Current action and preconditions to check: path_clear

Your task: For each precondition in the list above, predict whether it will hold at this action.

Consider the current scene as observed from the mobile robot's camera, and analyze the predicted future states of all dynamic agents (e.g., people, animals, vehicles, or any moving entities) within the NEXT SECOND.

IMPORTANT: Only answer "very likely" if you are absolutely certain—based on strong, clear evidence—that a dynamic agent will violate the precondition in the predicted future state. Do NOT answer "very likely" for unlikely, ambiguous, or low-probability risks.

Ask yourself for each precondition: Is there a high probability, with clear and convincing evidence, that the predicted future states of any dynamic agent will interfere with the predicted future state of the currently executing action within the NEXT SECOND, causing that precondition to fail?

Assess the risk level based on these predictions. Use "likely" or "very likely" if motions create a clear risk of interference.

Use "neutral" or "improbable" if agents are nearby but their predicted paths are clearly diverging or non-conflicting.

Failure Risk Categories: "very improbable", "improbable", "neutral", "likely", "very likely"

Answer Format: Output ONLY the probability_of_failure value from these categories: "very improbable", "improbable", "neutral", "likely", "very likely"

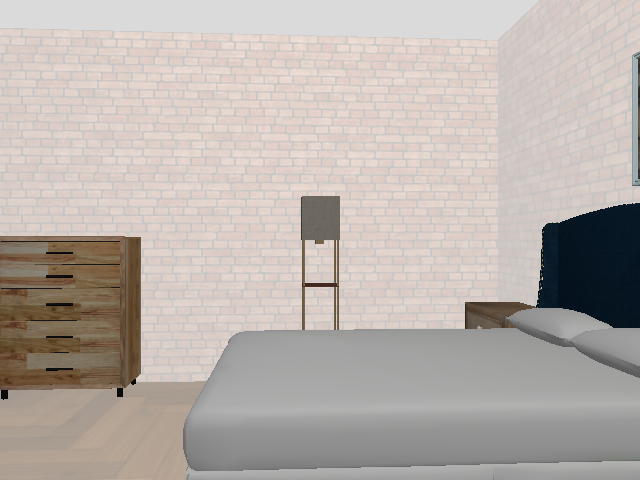

Answer: very improbable